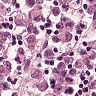
Metastatic tissue present: yes